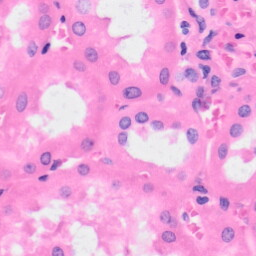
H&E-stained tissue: Kidney